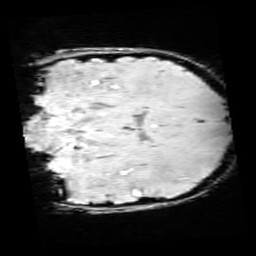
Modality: SWI
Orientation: coronal
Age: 10
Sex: female
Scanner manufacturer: siemens
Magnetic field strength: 3 T
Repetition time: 0.027 s
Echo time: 0.02 s